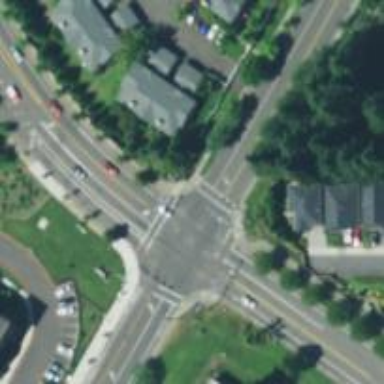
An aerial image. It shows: Crossing on the road.